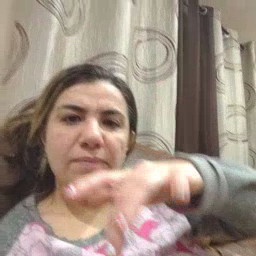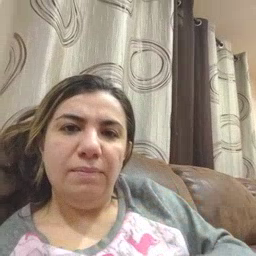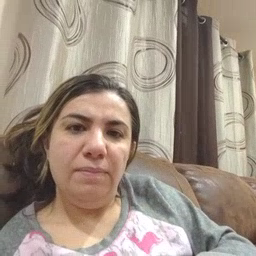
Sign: touch